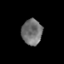
Tissue: skin
Cell type: Epithelial cells
Senescence score: 0.2807
Nuclear area (px): 515
Mean DAPI intensity: 113.619